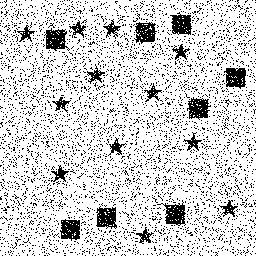
Squares: 8
Triangles: 0
Stars: 12
Total shapes: 20